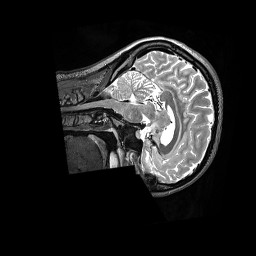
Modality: T2w
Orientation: sagittal
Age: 28
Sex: female
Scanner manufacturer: siemens
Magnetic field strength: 3 T
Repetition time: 3.2 s
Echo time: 0.562 s